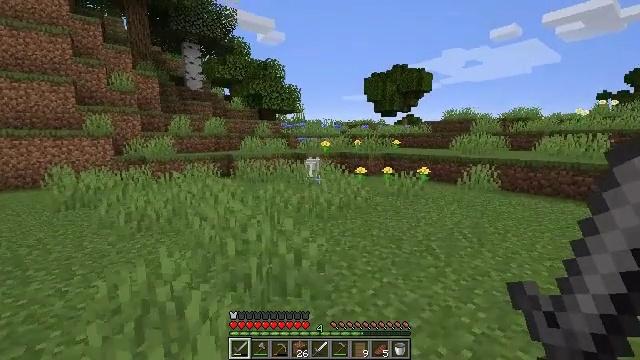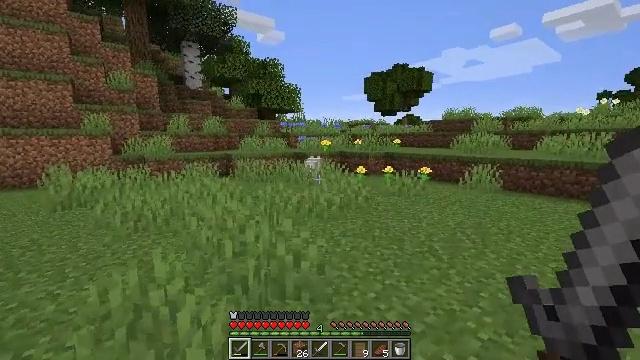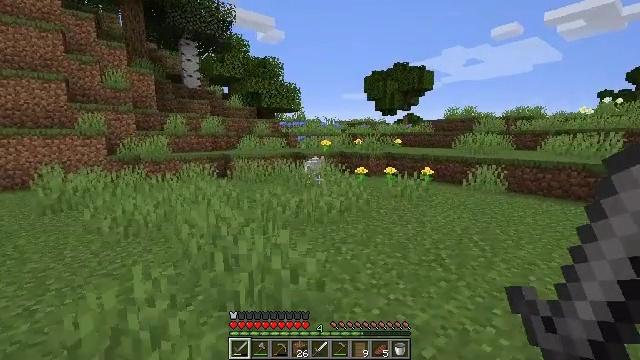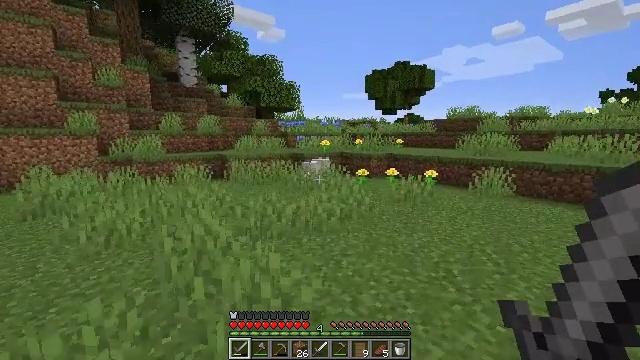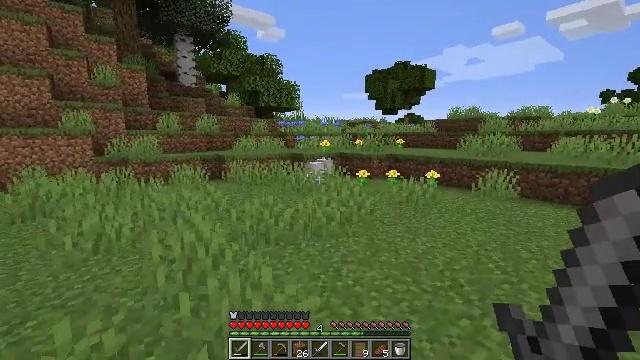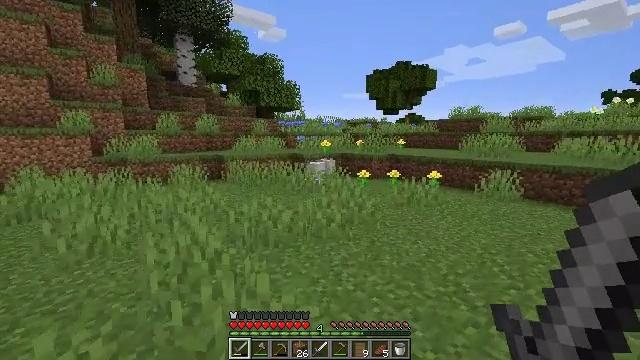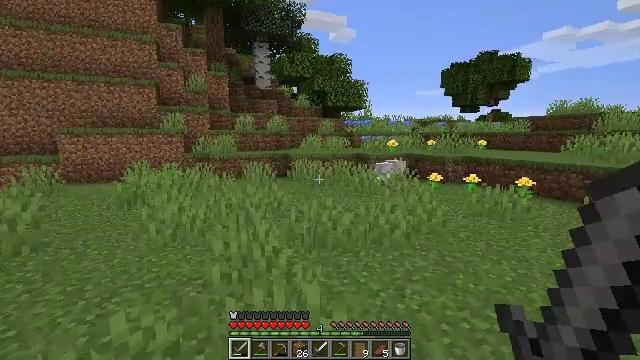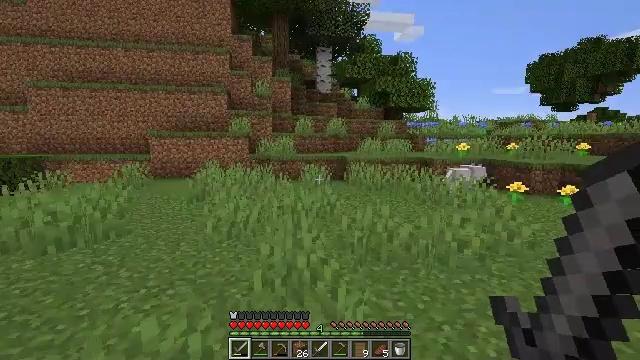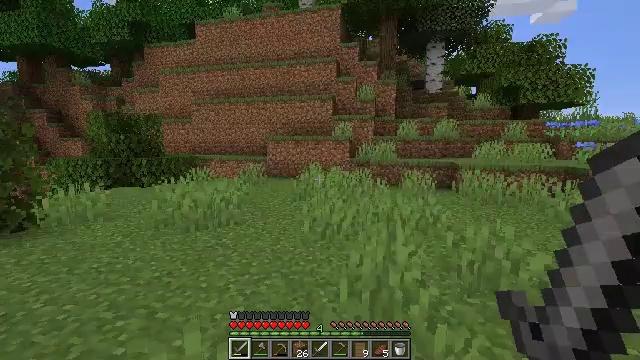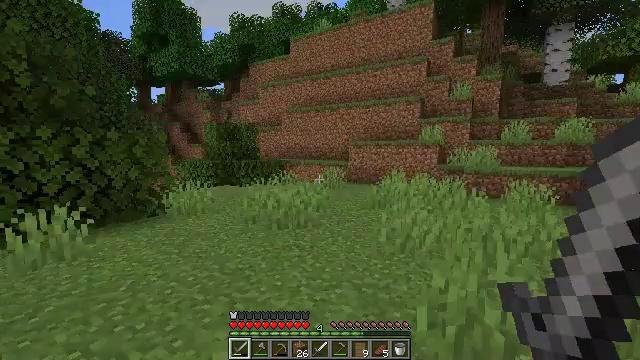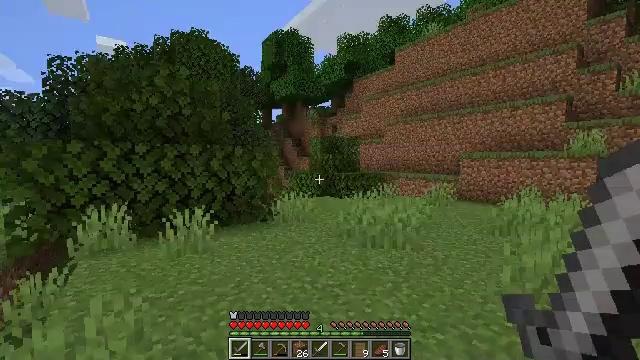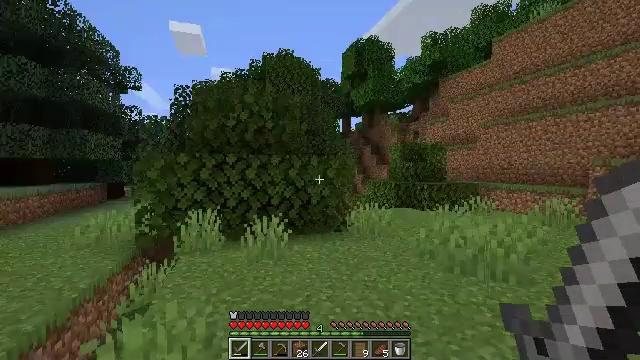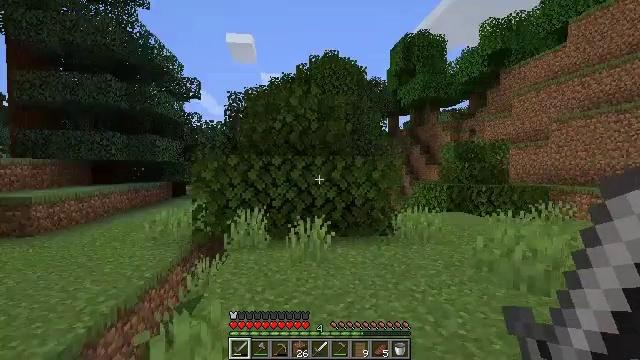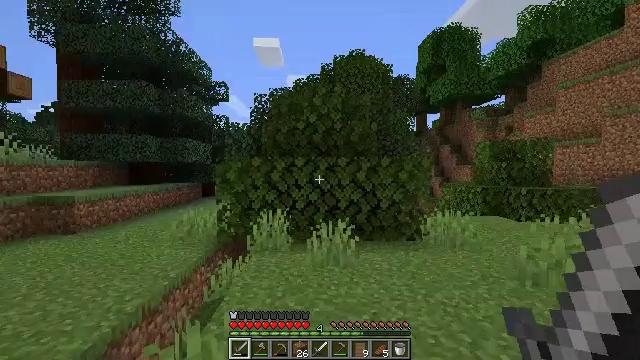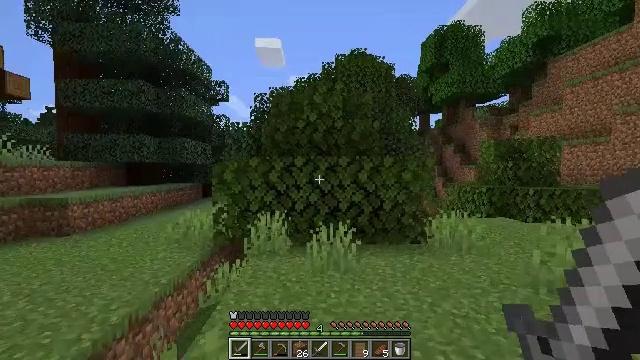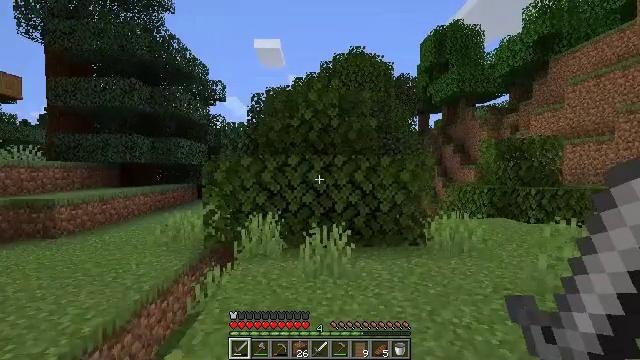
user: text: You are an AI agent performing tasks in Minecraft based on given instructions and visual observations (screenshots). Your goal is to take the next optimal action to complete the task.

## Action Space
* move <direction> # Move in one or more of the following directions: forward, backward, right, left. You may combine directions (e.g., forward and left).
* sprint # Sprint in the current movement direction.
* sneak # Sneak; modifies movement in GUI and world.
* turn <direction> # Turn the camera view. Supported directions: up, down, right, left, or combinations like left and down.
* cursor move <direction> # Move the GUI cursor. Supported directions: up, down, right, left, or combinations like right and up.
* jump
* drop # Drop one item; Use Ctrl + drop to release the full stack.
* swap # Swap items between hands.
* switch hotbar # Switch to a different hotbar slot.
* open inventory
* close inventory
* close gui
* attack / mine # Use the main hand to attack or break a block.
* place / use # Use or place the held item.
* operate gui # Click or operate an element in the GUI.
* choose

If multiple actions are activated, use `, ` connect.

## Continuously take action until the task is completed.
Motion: motion action
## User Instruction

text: Harvest the rose bush for its flowers.
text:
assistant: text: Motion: move forward
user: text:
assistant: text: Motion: move forward
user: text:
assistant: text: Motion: move forward
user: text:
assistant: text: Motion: move forward
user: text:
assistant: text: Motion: move forward
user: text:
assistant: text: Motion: move forward, turn left
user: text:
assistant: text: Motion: move forward, turn left
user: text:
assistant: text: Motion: move forward, turn left
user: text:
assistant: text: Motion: move forward, turn left and up
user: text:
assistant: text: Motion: move forward, turn left and up
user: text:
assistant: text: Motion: move forward, turn left and up
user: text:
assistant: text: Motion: move forward, turn left
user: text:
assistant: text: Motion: move forward, turn left
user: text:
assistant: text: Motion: move forward and move right
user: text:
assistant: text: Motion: move forward and move right
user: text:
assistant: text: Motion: move forward and move right
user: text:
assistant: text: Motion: move forward and move right
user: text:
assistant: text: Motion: move forward and move right
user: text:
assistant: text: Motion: move forward and move right
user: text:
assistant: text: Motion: move forward and move right
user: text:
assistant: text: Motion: move forward and move right
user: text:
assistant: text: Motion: move forward and move right
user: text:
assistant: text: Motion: move forward and move right
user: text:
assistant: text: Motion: move forward and move right
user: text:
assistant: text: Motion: move forward and move right
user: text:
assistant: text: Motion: move forward and move right
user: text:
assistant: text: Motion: move forward and move right
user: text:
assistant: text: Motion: move forward and move right
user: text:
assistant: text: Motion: move forward and move right
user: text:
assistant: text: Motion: move forward and move right, turn left and down